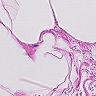
Metastatic tissue present: no